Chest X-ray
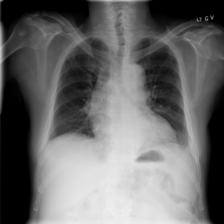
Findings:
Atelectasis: negative
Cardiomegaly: negative
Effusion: negative
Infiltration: negative
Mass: negative
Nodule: negative
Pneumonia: negative
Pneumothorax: negative
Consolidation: negative
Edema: negative
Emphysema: negative
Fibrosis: negative
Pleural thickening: negative
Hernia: negative